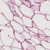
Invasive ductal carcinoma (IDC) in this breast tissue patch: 0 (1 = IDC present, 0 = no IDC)